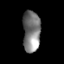
Tissue: lung
Cell type: Epithelial cells
Senescence score: 0.6829
Nuclear area (px): 708
Mean DAPI intensity: 123.621